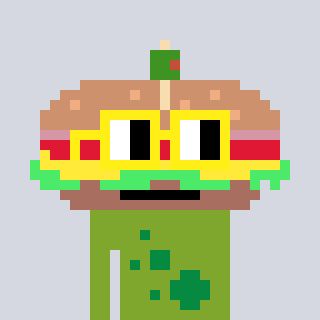
a pixel art character with square yellow glasses, a sandwich-shaped head and a slimegreen-colored body on a cool background